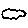
Label: cloud